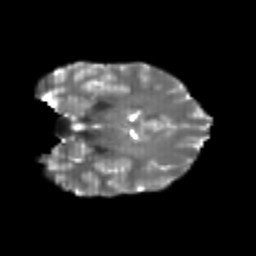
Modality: T2w
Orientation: coronal
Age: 24
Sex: female
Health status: healthy
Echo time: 0.074 s